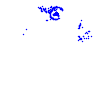
Particle: electron